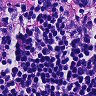
Metastatic tissue present: no